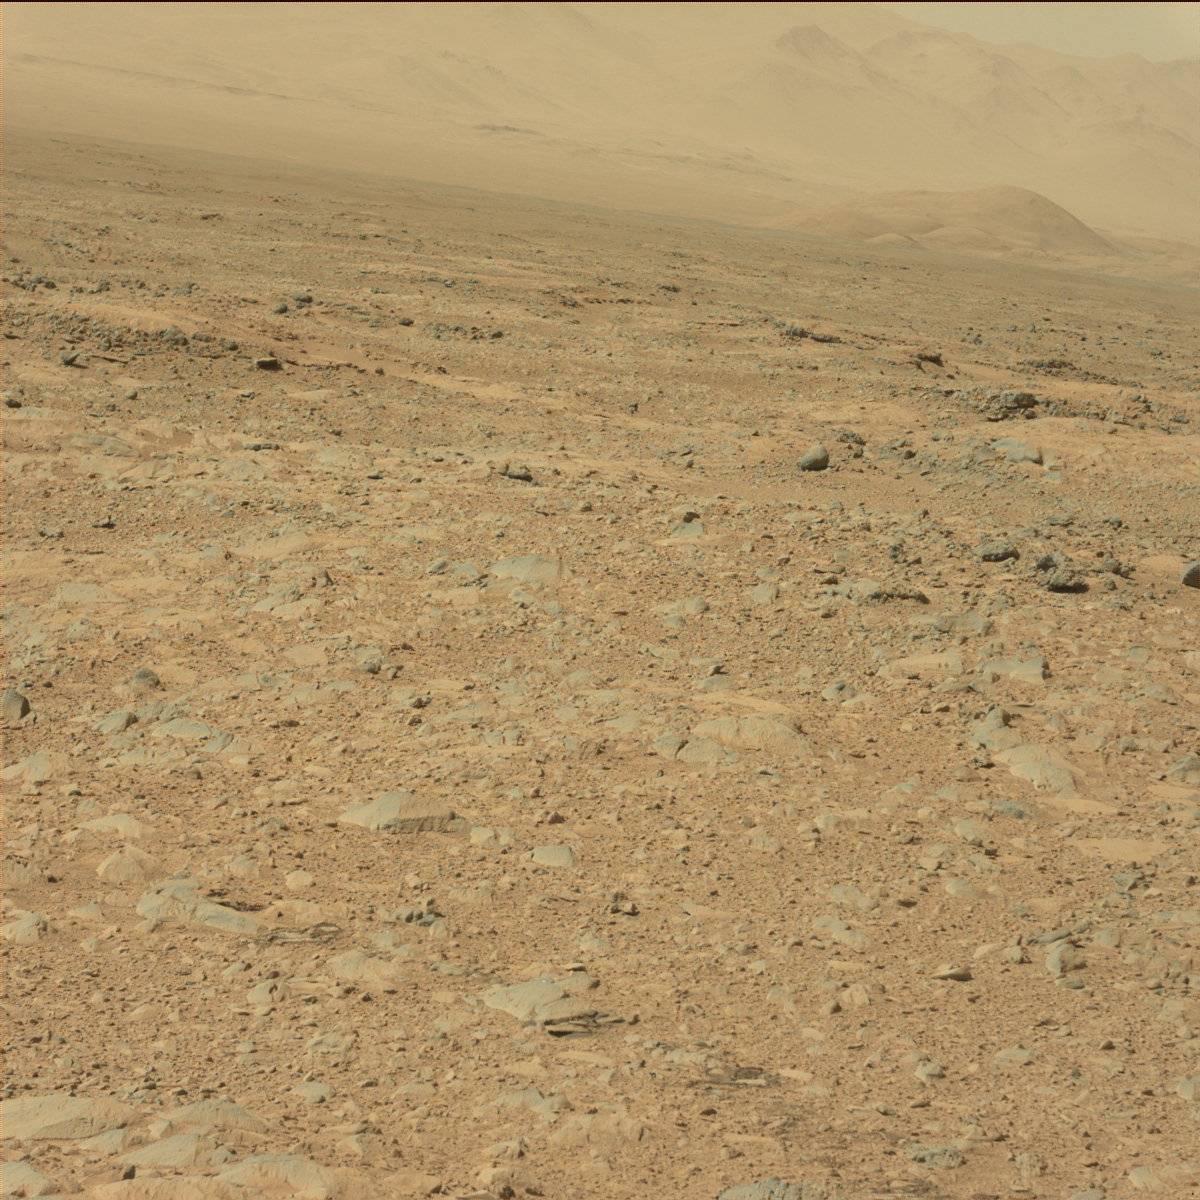
Terrain classes present: Bedrock, Ridge, Rock, Sand / Soil, Sky